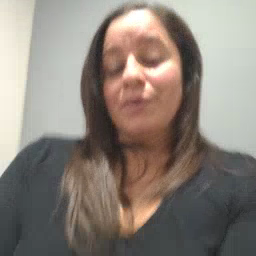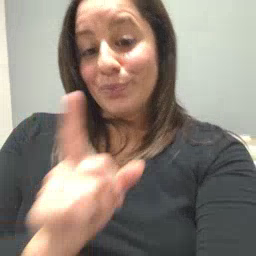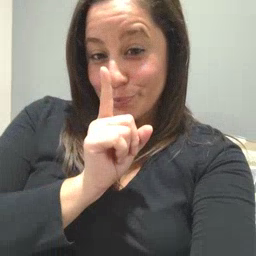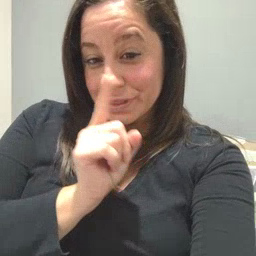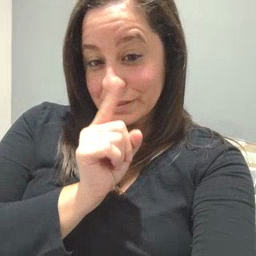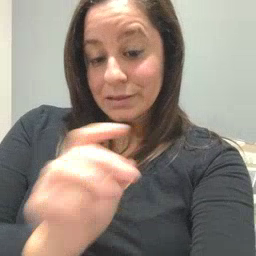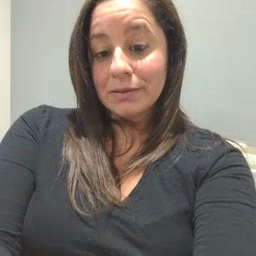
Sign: pretend